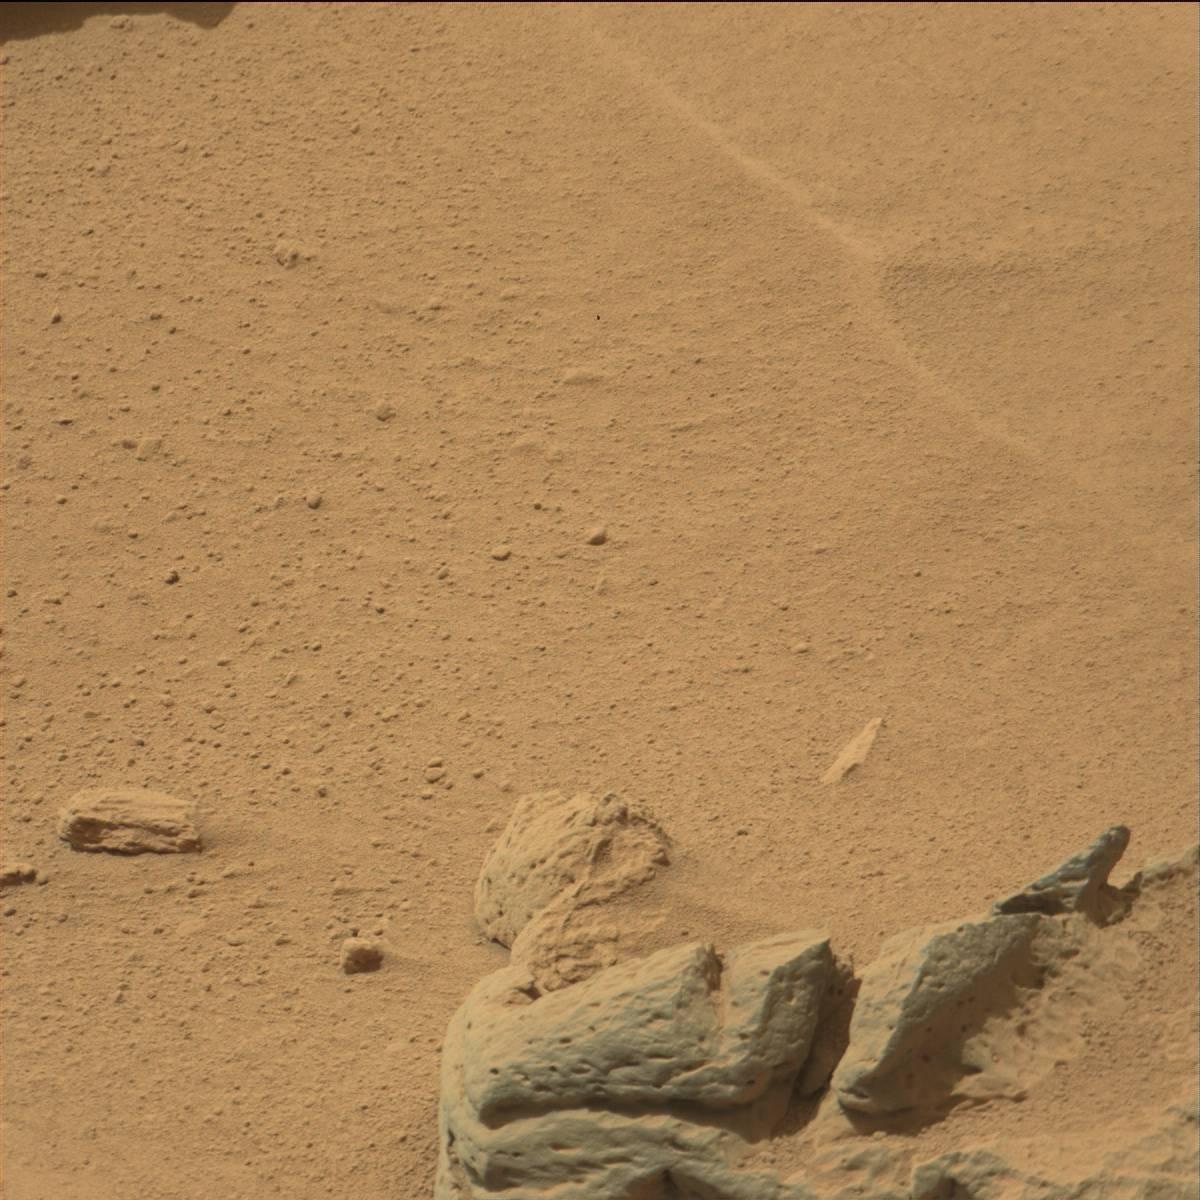
Terrain classes present: Bedrock, Rock, Sand / Soil